Question: We are hiding controls in a 'TableLayoutPanel'. We have been using the following code for a while for hiding a row that shouldn't be visible.
'''
int controlRow = m_panel.GetPositionFromControl(control).Row;
m_panel.RowStyles[controlRow].SizeType = SizeType.Absolute;
m_panel.RowStyles[controlRow].Height = 0;
'''
Now we have been adding more rows, and all of a sudden we have problems with the indexes.
There are fewer RowStyles than Rows.

Is there something fishy going on, or have I misunderstood how the 'TableLayoutPanel' works?
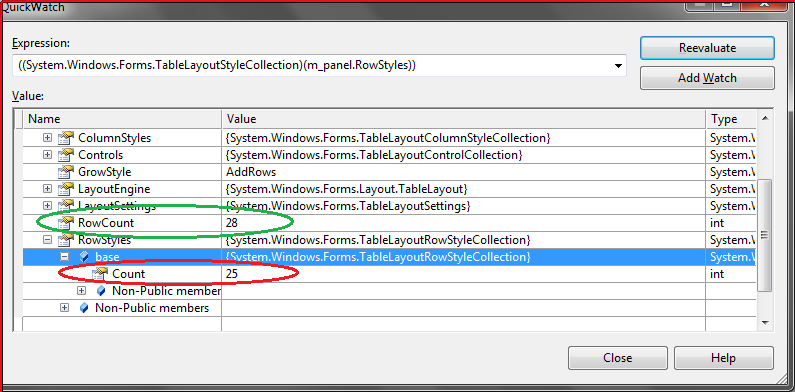
Answer: I've tried digging into the issue. The problem is that you did not add rows in a correct way. To add rows correctly, you have to ensure the value of 'RowCount' and the number of 'RowStyles' to be equal. You can see this right in the 'Form1.Designer.cs' in the autogenerated code for the tableLayoutPanel. So you should do something like this:
'''
//add a new row
tableLayoutPanel.RowCount++;
tableLayoutPanel.RowStyles.Add(newRowStyle);
'''
The mismatching in fact does not cause a very serious problem. When the 'RowStyles.Count' is larger than the actual 'RowCount', all the top RowStyles (which has count being equal to 'RowCount') will be used to style the rows, the rest can be seen as . When the 'RowStyles.Count' is smaller than the actual 'RowCount', there will be some rows not having any style and may be collapsed. Anyway using the code I posted above to add a new row will help you avoid any issue. The point is we have to ensure the number of rows and the number of 'RowStyles' to be equal.